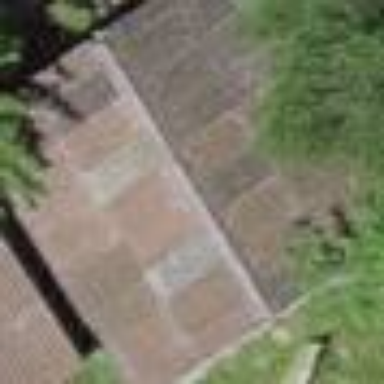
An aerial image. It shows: Garage.